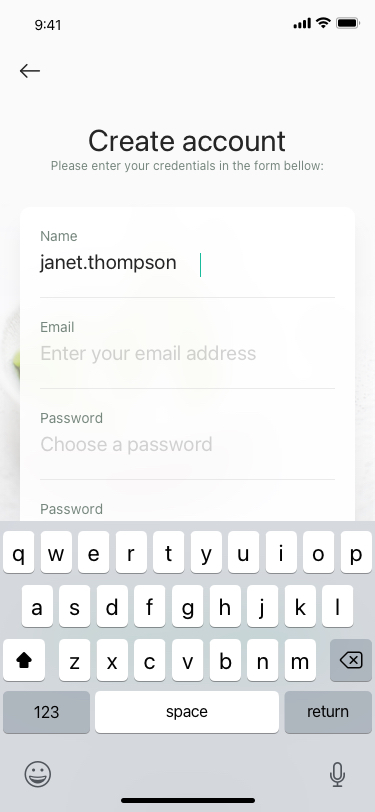
Text in this UI design:
SIGN UP
Repeat password
Password
Choose a password
Password
Enter your email address
Email
Name

janet.thompson
Please enter your credentials in the form bellow:
Create account